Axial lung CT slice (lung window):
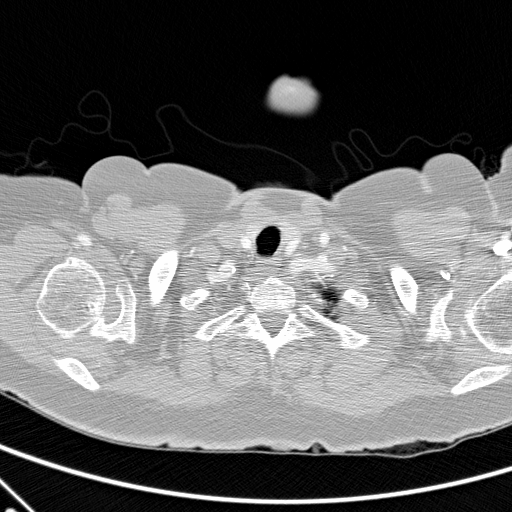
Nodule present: no